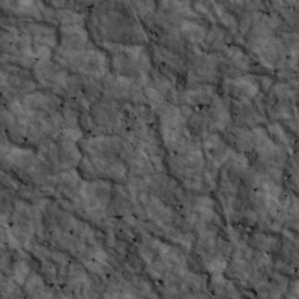
Label: non_frost